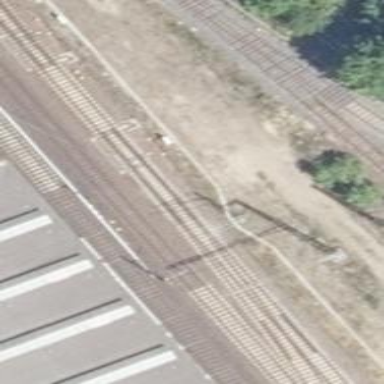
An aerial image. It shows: Railway track with contact line for electrification.